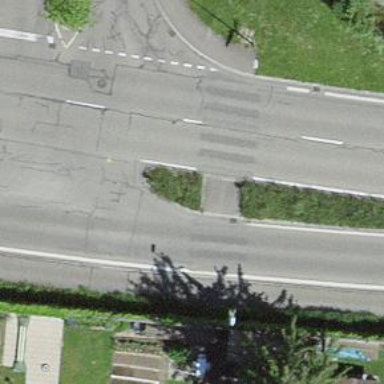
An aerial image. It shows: Unmarked crossing with pedestrian island.